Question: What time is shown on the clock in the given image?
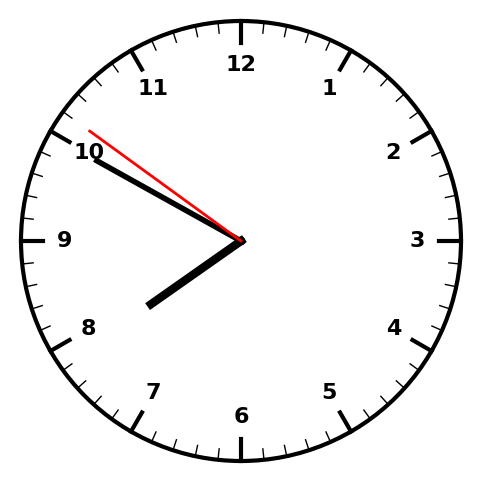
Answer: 07:49:51